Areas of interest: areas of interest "Scientific Research Institution"
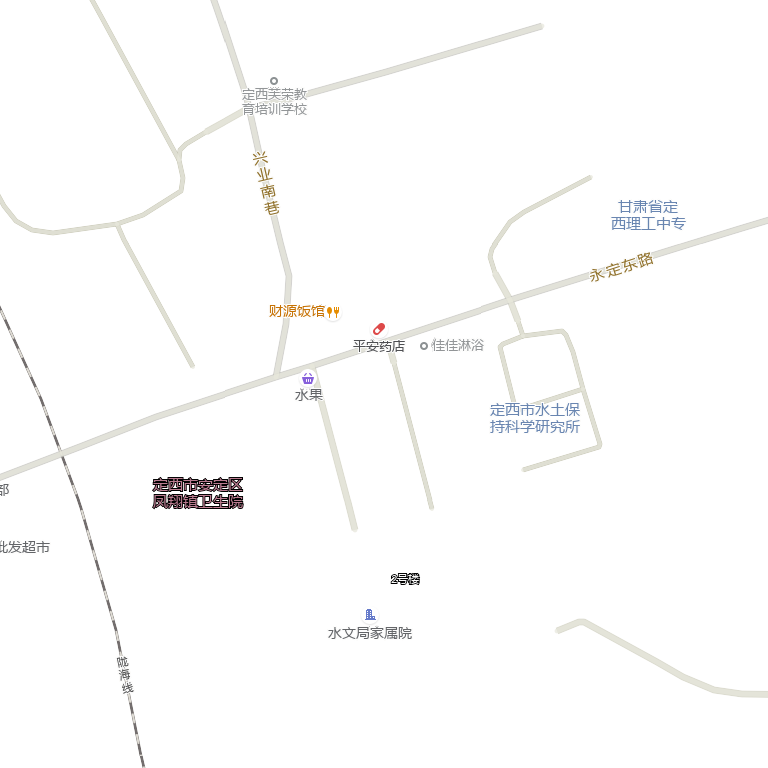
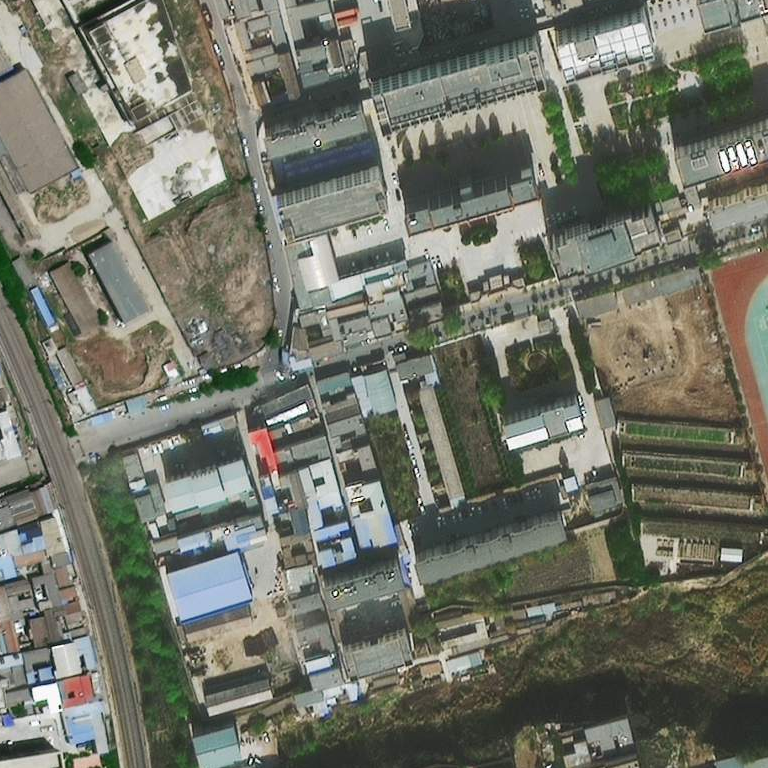